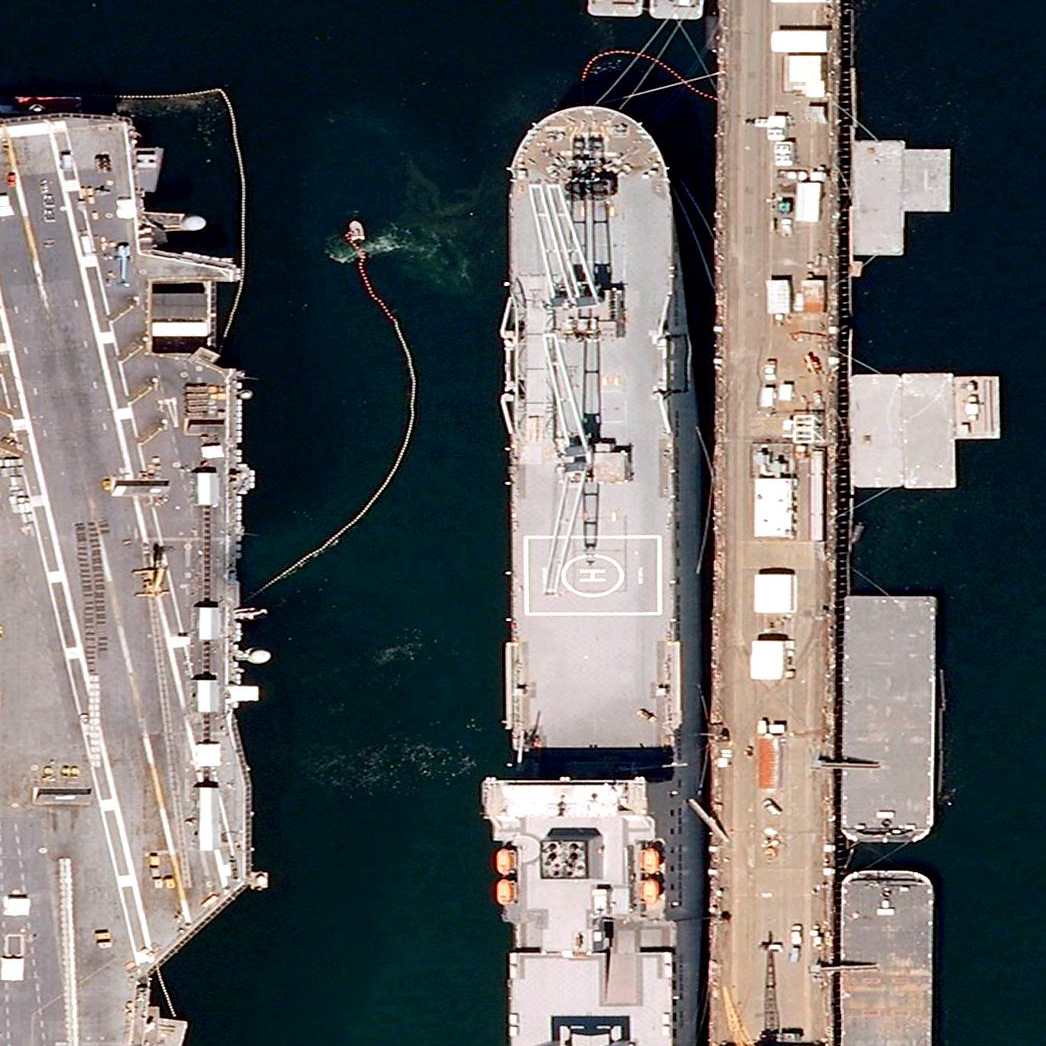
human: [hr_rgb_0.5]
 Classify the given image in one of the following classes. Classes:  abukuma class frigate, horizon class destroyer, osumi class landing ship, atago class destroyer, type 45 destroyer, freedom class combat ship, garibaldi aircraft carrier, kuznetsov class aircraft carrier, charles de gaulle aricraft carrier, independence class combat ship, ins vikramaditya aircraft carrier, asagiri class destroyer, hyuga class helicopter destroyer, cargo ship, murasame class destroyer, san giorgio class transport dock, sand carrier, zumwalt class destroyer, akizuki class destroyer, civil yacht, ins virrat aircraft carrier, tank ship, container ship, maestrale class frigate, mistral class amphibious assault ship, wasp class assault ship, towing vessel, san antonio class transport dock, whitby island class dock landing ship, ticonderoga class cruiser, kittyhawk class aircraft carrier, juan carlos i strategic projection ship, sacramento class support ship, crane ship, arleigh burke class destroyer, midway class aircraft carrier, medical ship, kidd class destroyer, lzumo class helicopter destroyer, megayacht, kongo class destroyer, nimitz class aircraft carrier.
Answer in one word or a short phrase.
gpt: Crane ship